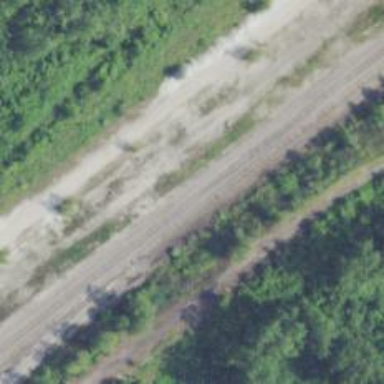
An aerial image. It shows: Railway spur service.